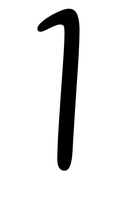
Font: Gluten_ExtraLight